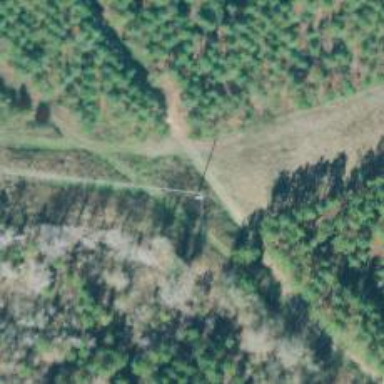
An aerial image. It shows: Power pole.